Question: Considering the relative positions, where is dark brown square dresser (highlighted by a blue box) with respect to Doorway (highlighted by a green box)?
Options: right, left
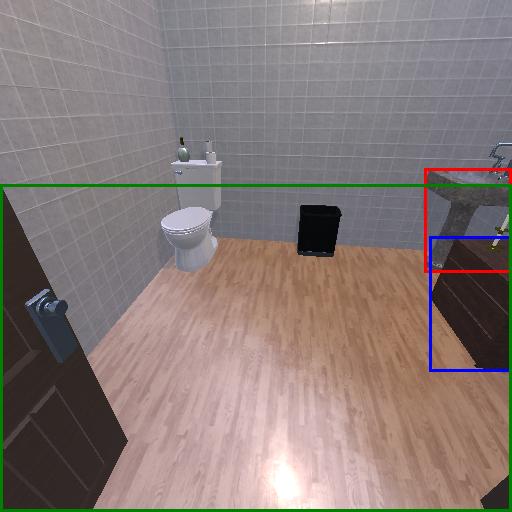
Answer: right